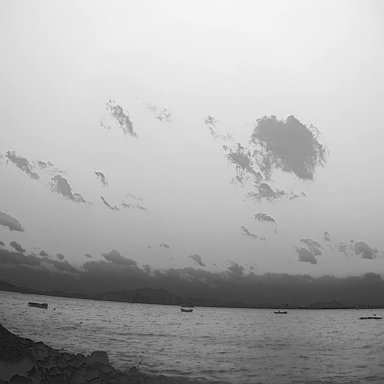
There are three bulk_carriers in the infrared image.